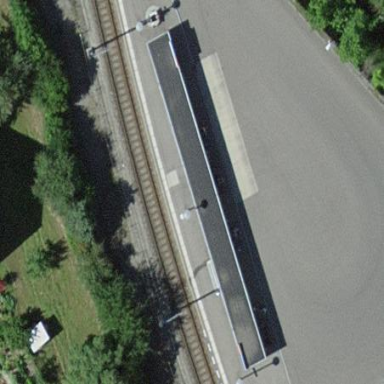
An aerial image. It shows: Train station building.